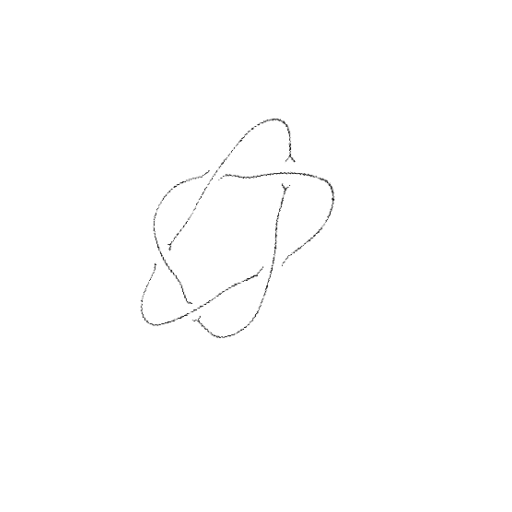
Crossing number: 5